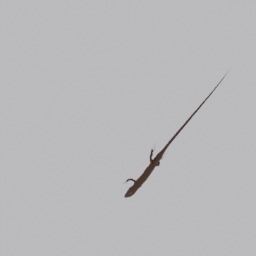
Label: animals